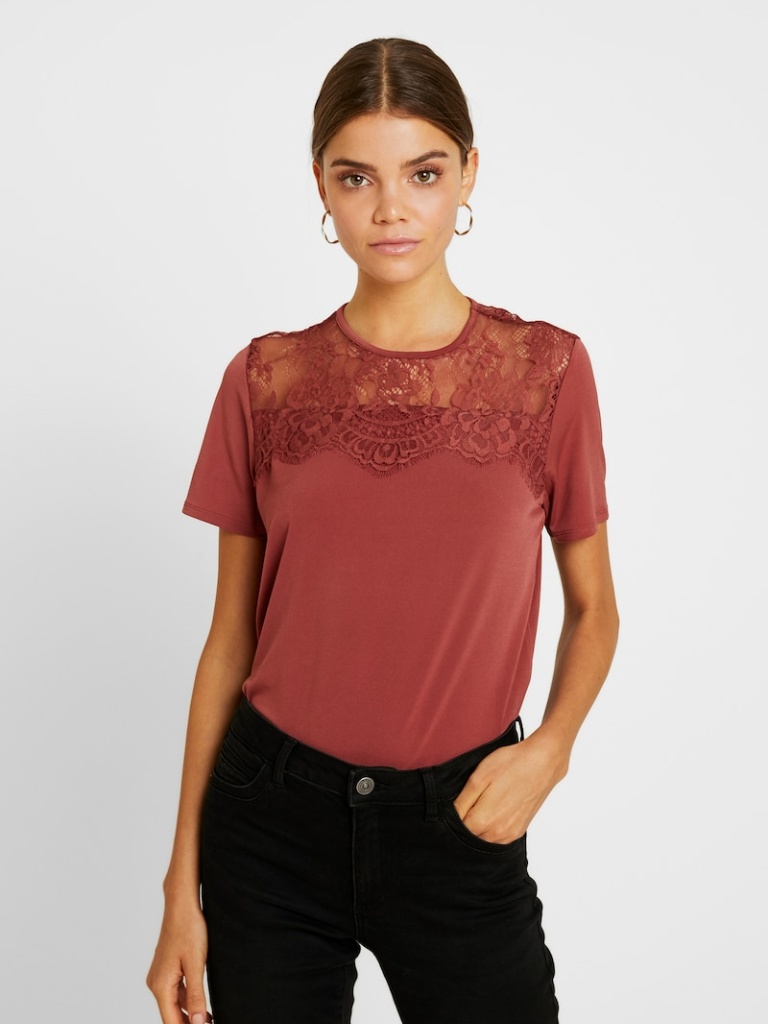
lace relaxed short sleeve hip length Fully Tucked in crew t-shirt